Field crop: maize
Growth stage: 2
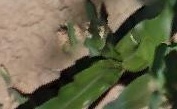
Species: maize